Question: Can anyone help me with this?
I need to create a SQL query. I got this table called "slt_especificidade_caso":

I need to create a SQL query which brings me back this structure in 1 row:
: the value in column
: Quantity of registers (eg. number of rows) in this table where the current date less (-) the value in column epc_des_valor is less or equal 90 days
: Quantity of registers (eg. number of rows) in this table where the current date less (-) the value in column epc_des_valor is more than 90 and less or equal 180 days
: Quantity of registers (eg. number of rows) in this table where the current date less (-) the value in column epc_des_valor is more than 180 and less than 270 days.
I would appreciate some help. Thanks in advance!
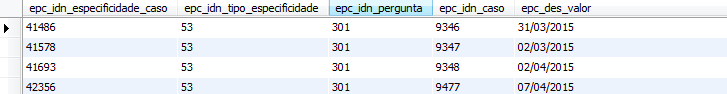
Answer: A case statement should do it.
'''
select
epc_id_pergunta ,
sum(case when str_to_date(epc_des_valor, '%d/%m/%Y')
between DATE_SUB(CURRENT_DATE(), INTERVAL 90 DAY)
AND CURRENT_DATE()
then 1 else 0 end) as first_quarter,
sum(case when str_to_date(epc_des_valor, '%d/%m/%Y')
between DATE_SUB(CURRENT_DATE(), INTERVAL 180 DAY)
AND DATE_SUB(CURRENT_DATE(), INTERVAL 90 DAY)
then 1 else 0 end) as second_quarter,
sum(case when str_to_date(epc_des_valor, '%d/%m/%Y')
between DATE_SUB(CURRENT_DATE(), INTERVAL 270 DAY)
AND DATE_SUB(CURRENT_DATE(), INTERVAL 181 DAY)
then 1 else 0 end) as third_quarter
from
slt_especificidade_caso
where
str_to_date(epc_des_valor, '%d/%m/%Y')
between DATE_SUB(CURRENT_DATE(), INTERVAL 270 DAY)
AND CURRENT_DATE()
'''
Check out this <URL>